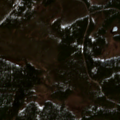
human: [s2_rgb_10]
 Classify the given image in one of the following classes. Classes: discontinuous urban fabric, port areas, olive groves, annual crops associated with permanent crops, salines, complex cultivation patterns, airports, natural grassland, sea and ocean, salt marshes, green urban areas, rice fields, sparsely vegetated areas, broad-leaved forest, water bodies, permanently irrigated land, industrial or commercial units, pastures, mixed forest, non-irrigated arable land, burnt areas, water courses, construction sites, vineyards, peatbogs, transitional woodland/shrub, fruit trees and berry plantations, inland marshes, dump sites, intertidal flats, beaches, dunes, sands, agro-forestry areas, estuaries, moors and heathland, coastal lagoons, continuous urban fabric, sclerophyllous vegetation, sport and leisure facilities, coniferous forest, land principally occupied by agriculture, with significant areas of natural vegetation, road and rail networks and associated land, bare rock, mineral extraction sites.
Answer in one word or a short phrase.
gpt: coniferous forest, transitional woodland/shrub